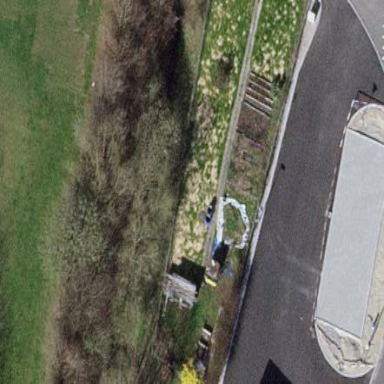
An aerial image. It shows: Area designated for allotments.